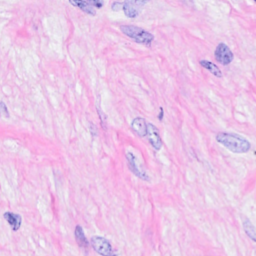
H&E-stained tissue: Breast